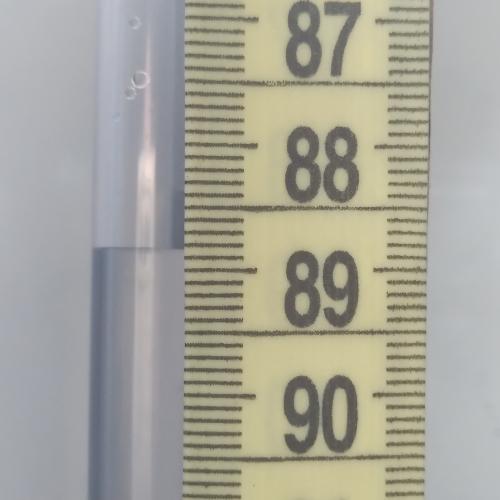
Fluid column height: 88.8 cm